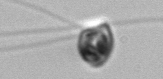
Label: flagellate_morphotype1